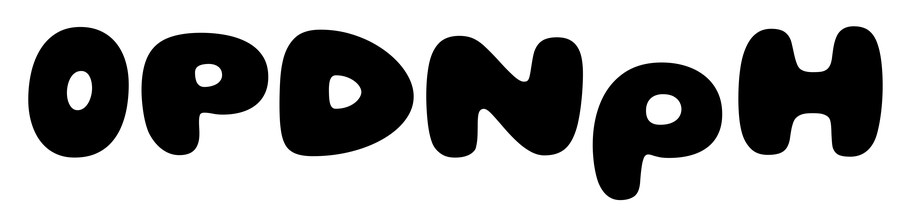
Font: Gluten_ExtraBold